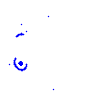
Particle: electron